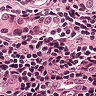
Metastatic tissue present: yes